Question: How can I get the same plot without the intermediate compute of the aggregate column.
I have this data :
'''
set.seed(1234)
dat <- data.frame(month = gl(3,1,20),
family= gl(5,1,20),
amount= sample(1:3,20,rep=TRUE))
'''
Using this code , I get a barplot . Where each bar , is the sum of amount by family and by month. first I create a new aggegate column V1.
'''
## I am using data.table , you can get it by ddply also
library(data.table)
dd <- data.table(dat)
hh <- dd[,sum(amount),by=list(month,family)]
'''
Then I plot using this code :
'''
ggplot(data=hh,aes(x=month,y=V1,fill=family))+
geom_bar(stat = "identity")
'''
To get this plot:

This works but I want simpler method. I think using 'stat_sum' or other 'ggplot2' techniques I can do this without the intermediate aggregation step. something like this :
'''
## don't run this doesn't work
ggplot(data=dat,aes(x=month,y=amount,fill=family))+
geom_bar(stat = "sum")
'''
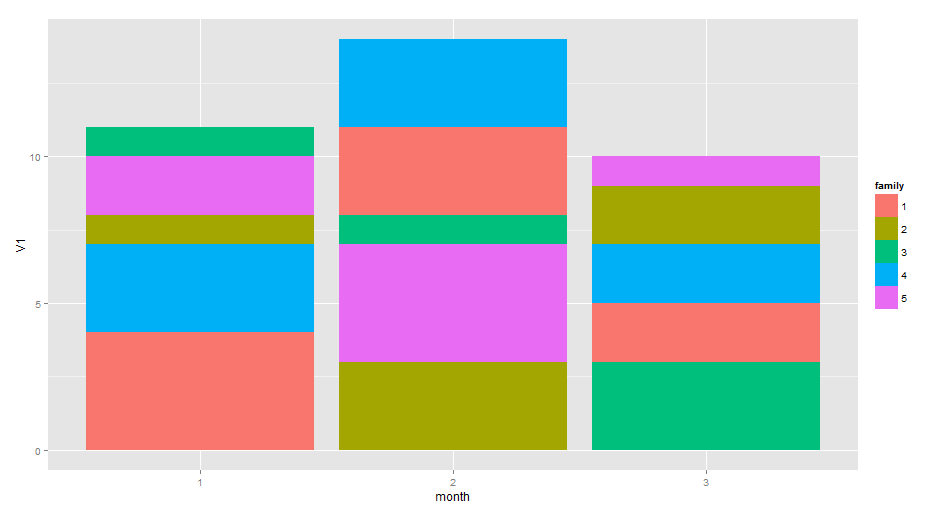
Answer: '''
ggplot(data=dat,aes(x=month,y=amount,fill=family,group=family))+
geom_bar(stat = "summary",fun.y=sum)
'''